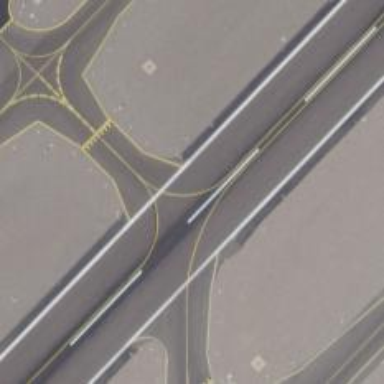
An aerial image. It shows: Asphalt taxiway in the airport.